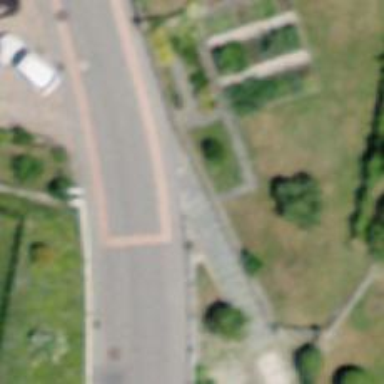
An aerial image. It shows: Road with steps.